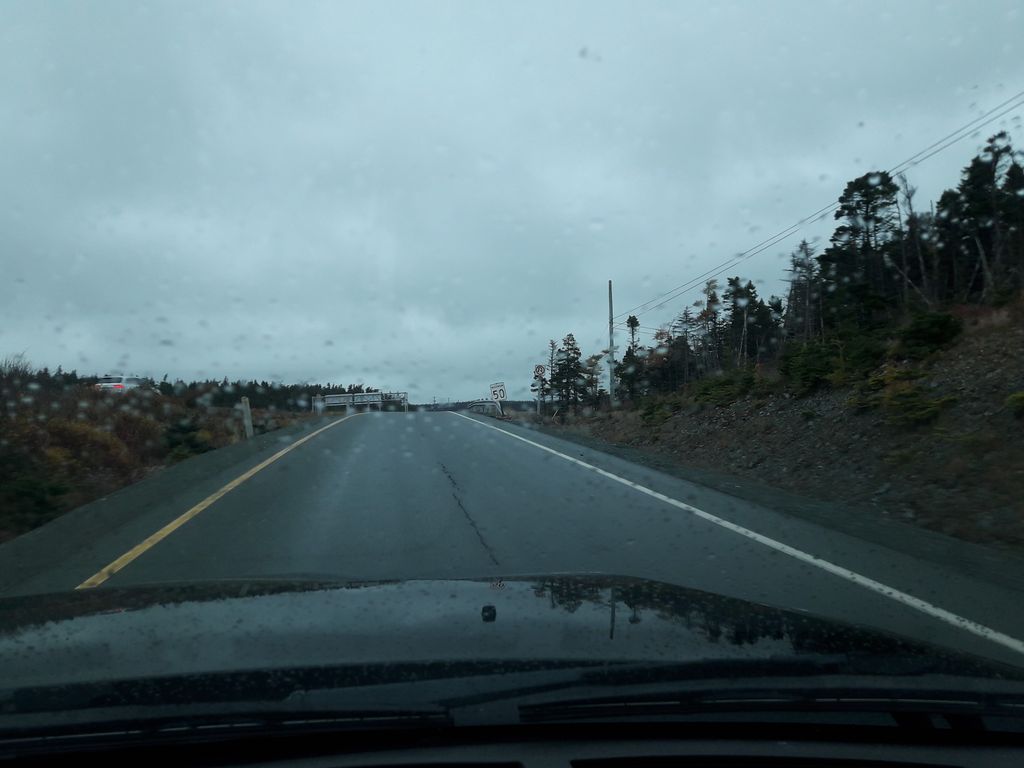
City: st_johns